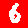
Digit: 6